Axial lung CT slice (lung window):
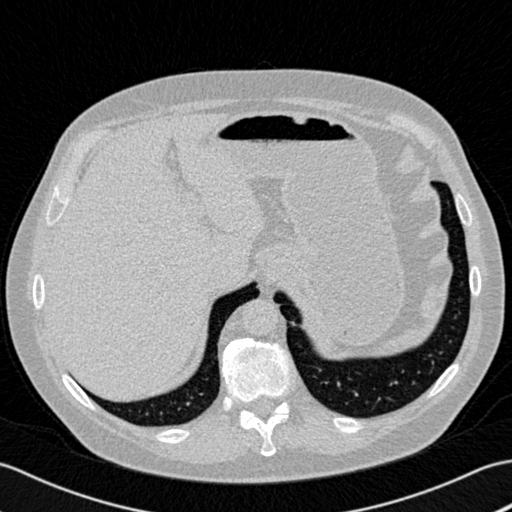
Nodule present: no